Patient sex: F
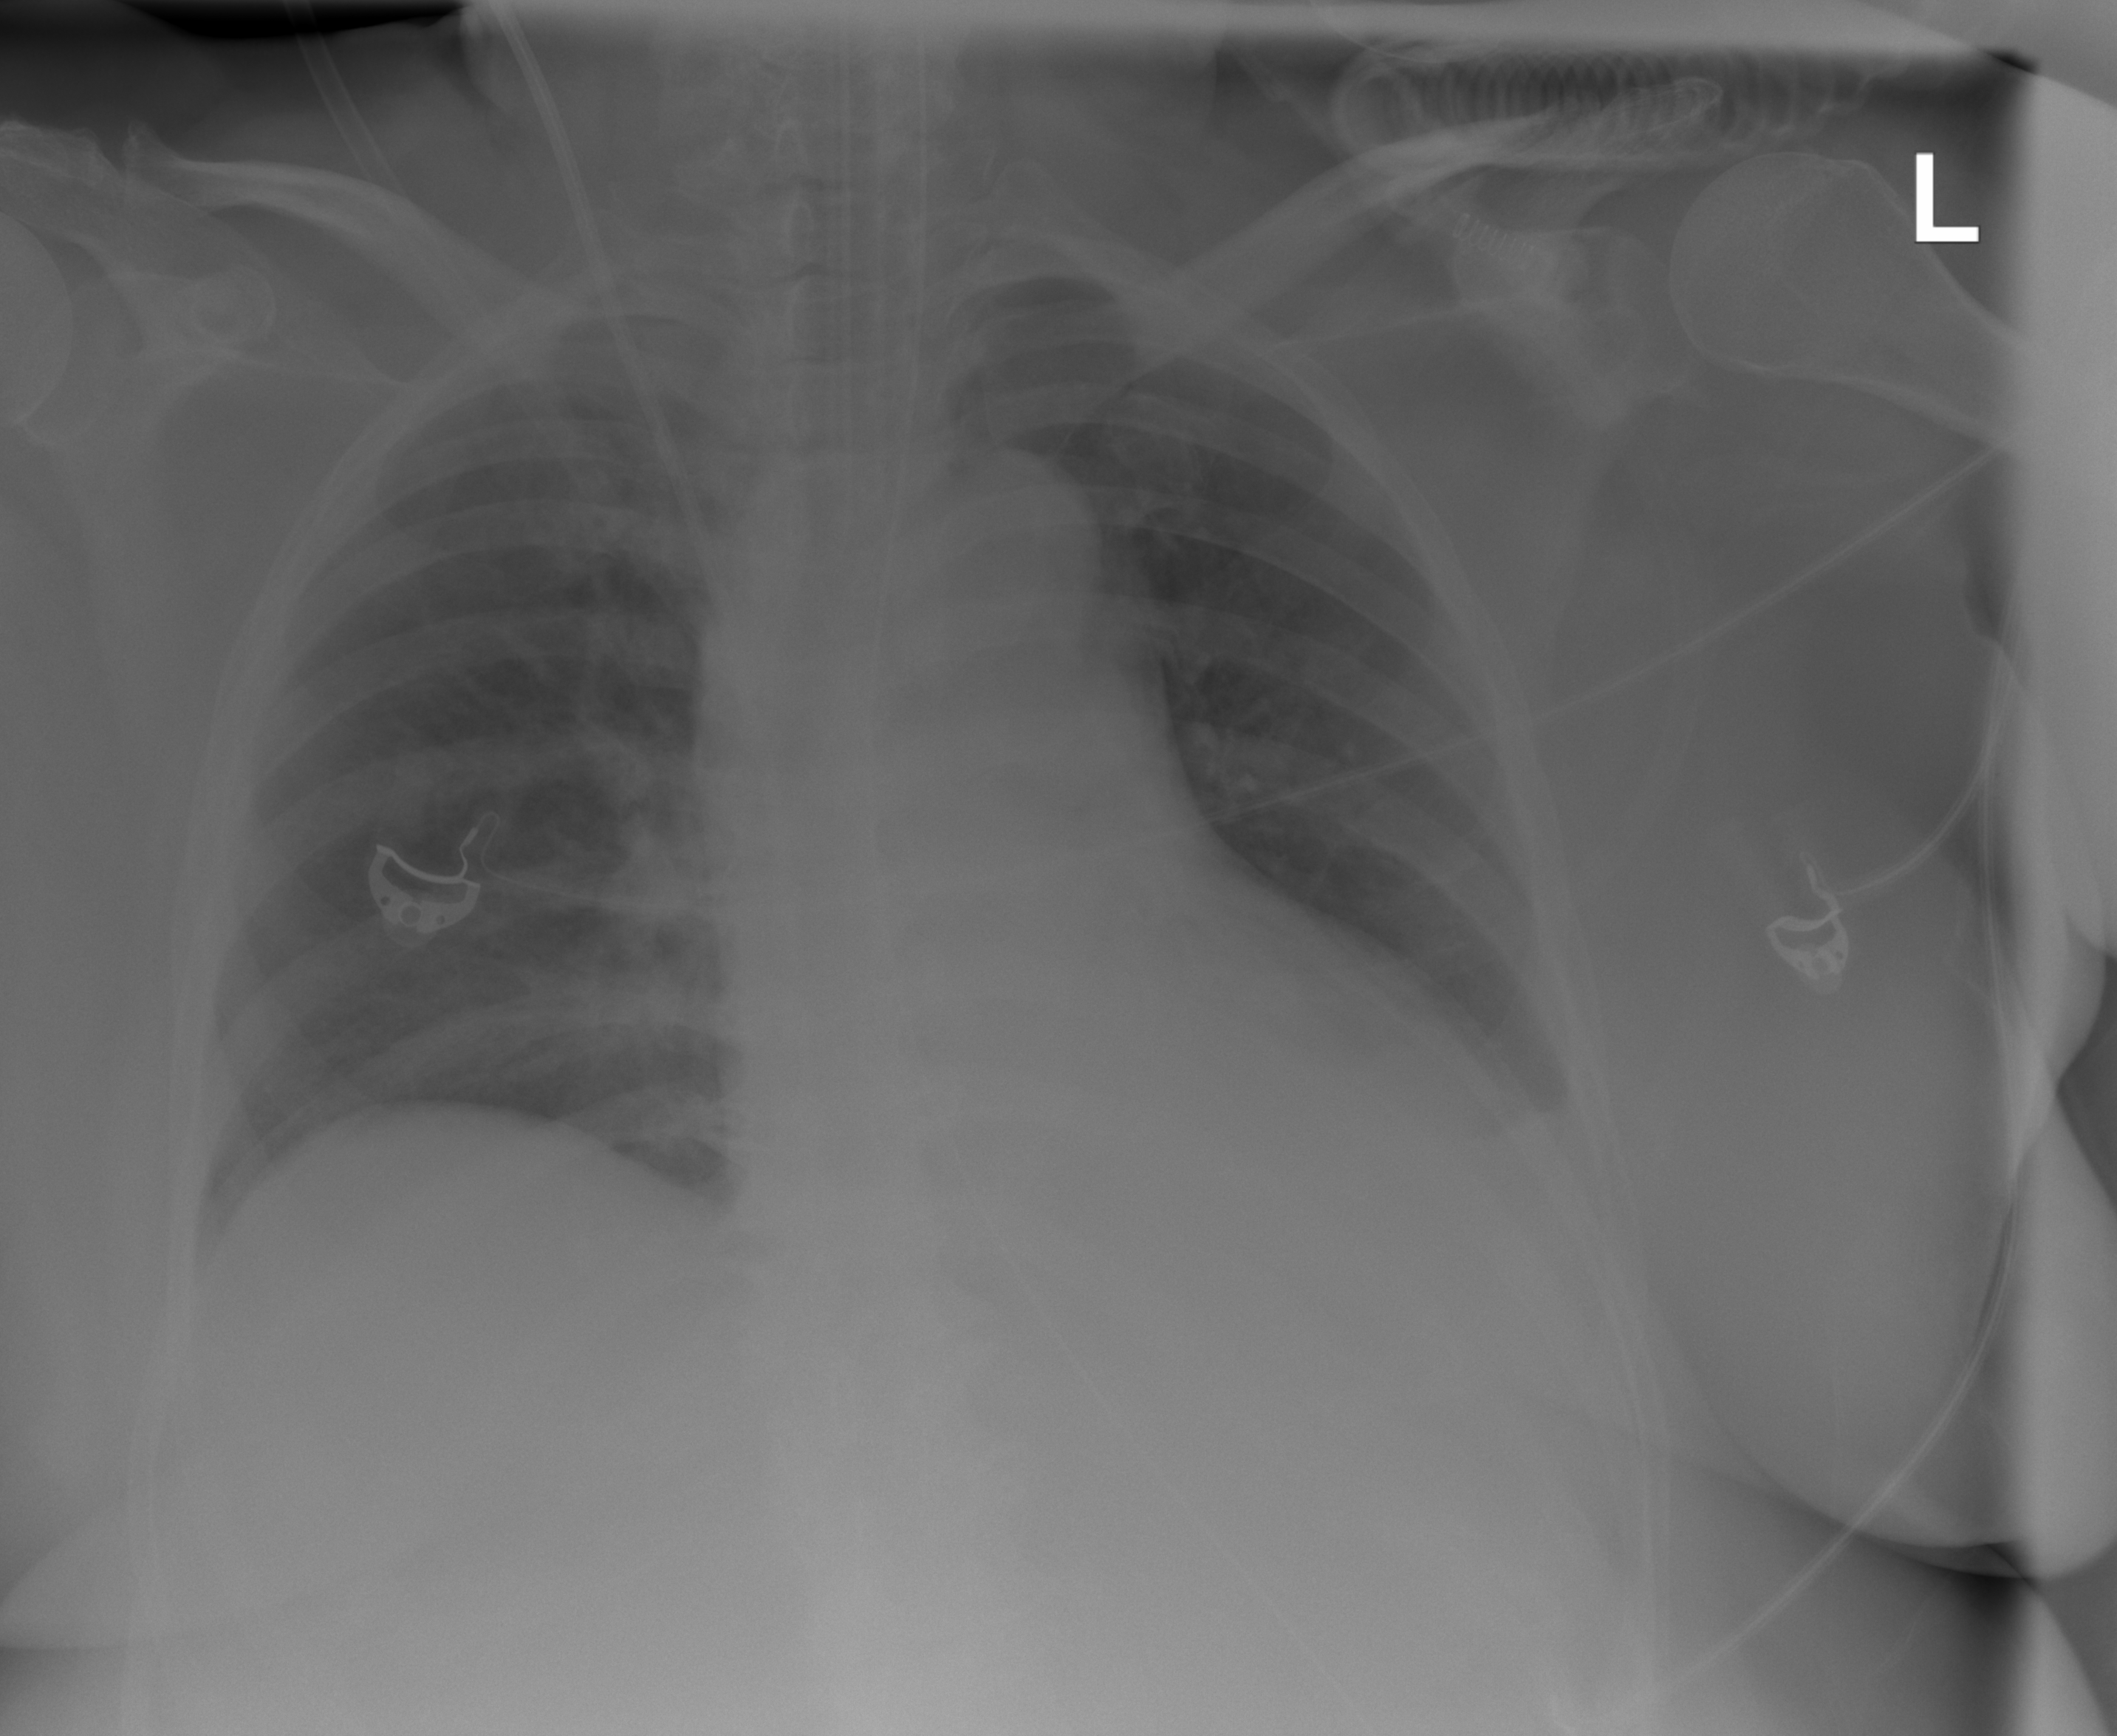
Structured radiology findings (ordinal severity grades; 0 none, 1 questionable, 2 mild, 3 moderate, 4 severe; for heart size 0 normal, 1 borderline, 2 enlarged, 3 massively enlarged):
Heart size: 2
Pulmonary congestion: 0
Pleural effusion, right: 0
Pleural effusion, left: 2
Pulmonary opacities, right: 0
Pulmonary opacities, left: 0
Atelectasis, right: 0
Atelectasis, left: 2